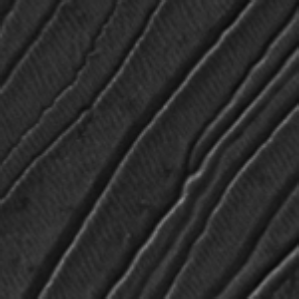
Label: frost